Field crop: tomato
Growth stage: 2
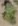
Species: solanum